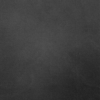
Label: dusty